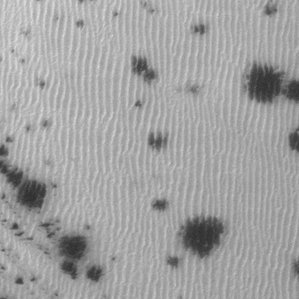
Label: frost